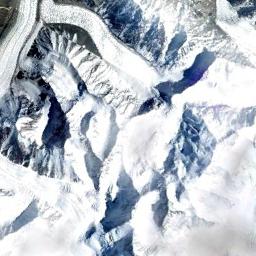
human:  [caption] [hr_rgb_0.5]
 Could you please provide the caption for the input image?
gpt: The snow berg is consist of bare land and white snow .

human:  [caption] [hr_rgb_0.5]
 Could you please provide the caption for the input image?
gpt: The snowberg is covered with glaciers .

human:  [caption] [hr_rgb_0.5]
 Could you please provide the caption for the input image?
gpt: The ground on the snowberg is uneven .

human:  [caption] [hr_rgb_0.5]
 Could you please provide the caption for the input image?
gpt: A snow-covered mountain covered in large areas .

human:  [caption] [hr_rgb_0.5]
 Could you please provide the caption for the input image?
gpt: There are full of snow on the snowberg .